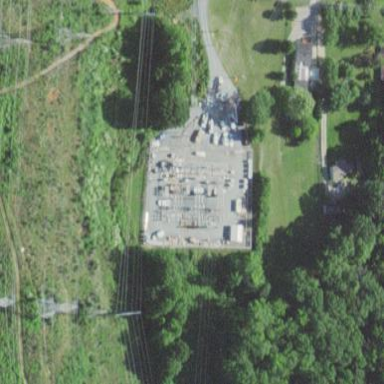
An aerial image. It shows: Distribution substation surrounded by fence.